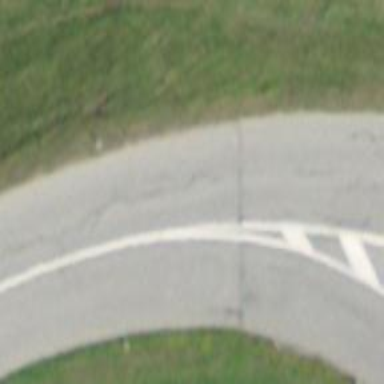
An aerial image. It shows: Secondary road with asphalt surface.